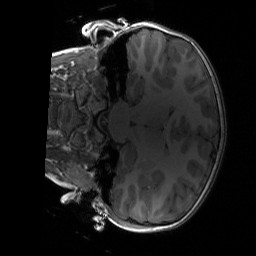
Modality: T1w
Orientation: coronal
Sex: male
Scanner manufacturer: siemens
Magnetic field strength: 3 T
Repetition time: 1.9 s
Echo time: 0.00243 s